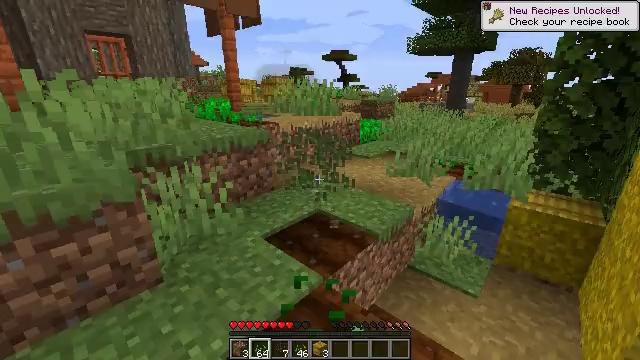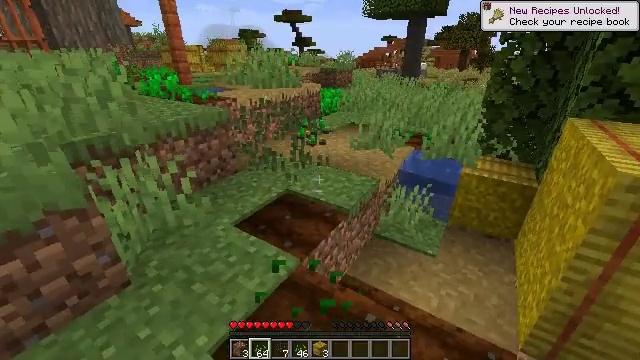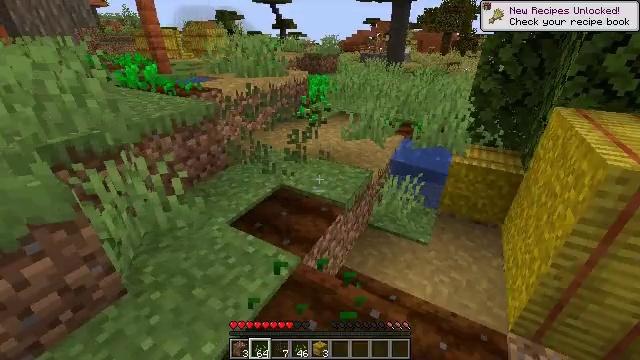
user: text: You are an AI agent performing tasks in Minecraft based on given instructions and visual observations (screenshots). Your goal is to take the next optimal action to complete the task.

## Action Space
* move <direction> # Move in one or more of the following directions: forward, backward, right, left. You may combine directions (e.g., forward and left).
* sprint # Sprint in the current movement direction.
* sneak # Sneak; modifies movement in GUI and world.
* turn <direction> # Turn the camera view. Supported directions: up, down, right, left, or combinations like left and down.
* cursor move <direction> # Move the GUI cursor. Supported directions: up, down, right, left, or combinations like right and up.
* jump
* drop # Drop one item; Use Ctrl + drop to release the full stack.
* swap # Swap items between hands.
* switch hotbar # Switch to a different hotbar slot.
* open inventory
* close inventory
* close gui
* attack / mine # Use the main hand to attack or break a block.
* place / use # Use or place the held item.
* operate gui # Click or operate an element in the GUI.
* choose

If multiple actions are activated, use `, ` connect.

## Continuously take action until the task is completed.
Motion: motion action
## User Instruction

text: Mine the melon stem to gather resources.
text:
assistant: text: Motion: move forward and move left, turn right and down, jump
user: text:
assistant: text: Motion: move forward, turn right and down
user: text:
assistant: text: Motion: no_op